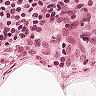
Metastatic tissue present: no